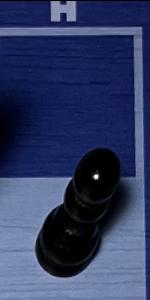
Label: Pawn_Black